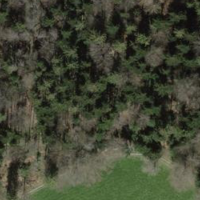
EUNIS habitat code: 24
Species observed at this site:
Sambucus racemosa